Question: Is it possible to add more buttons or a dropdownlist to the webedit editor when you are viewing the page in the page editor in sitecore?
If you look at the image below I would like to add a "H2" button in the toolbar.

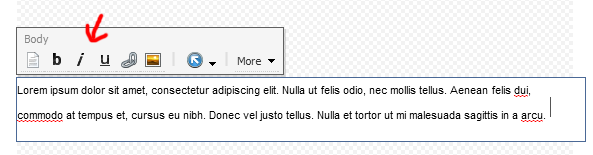
Answer: You need to add it to '/sitecore/system/Settings/Html Editor Profiles/Rich Text Default/WebEdit Buttons/'.
And, to create a h2-button, enter the following into the Click field of the new item:
'''
chrome:field:execute({command:"FormatBlock", userInterface:true, value:'h2'})
'''
('h2' being the <URL>